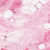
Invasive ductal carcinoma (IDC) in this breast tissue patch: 0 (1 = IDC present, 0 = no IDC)